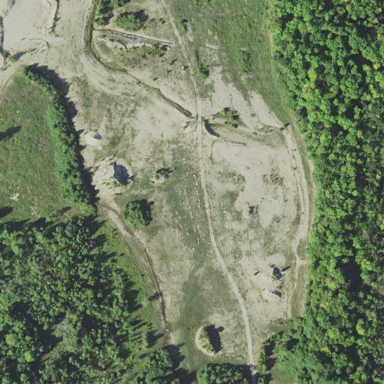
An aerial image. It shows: Quarry area.